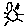
Label: cat